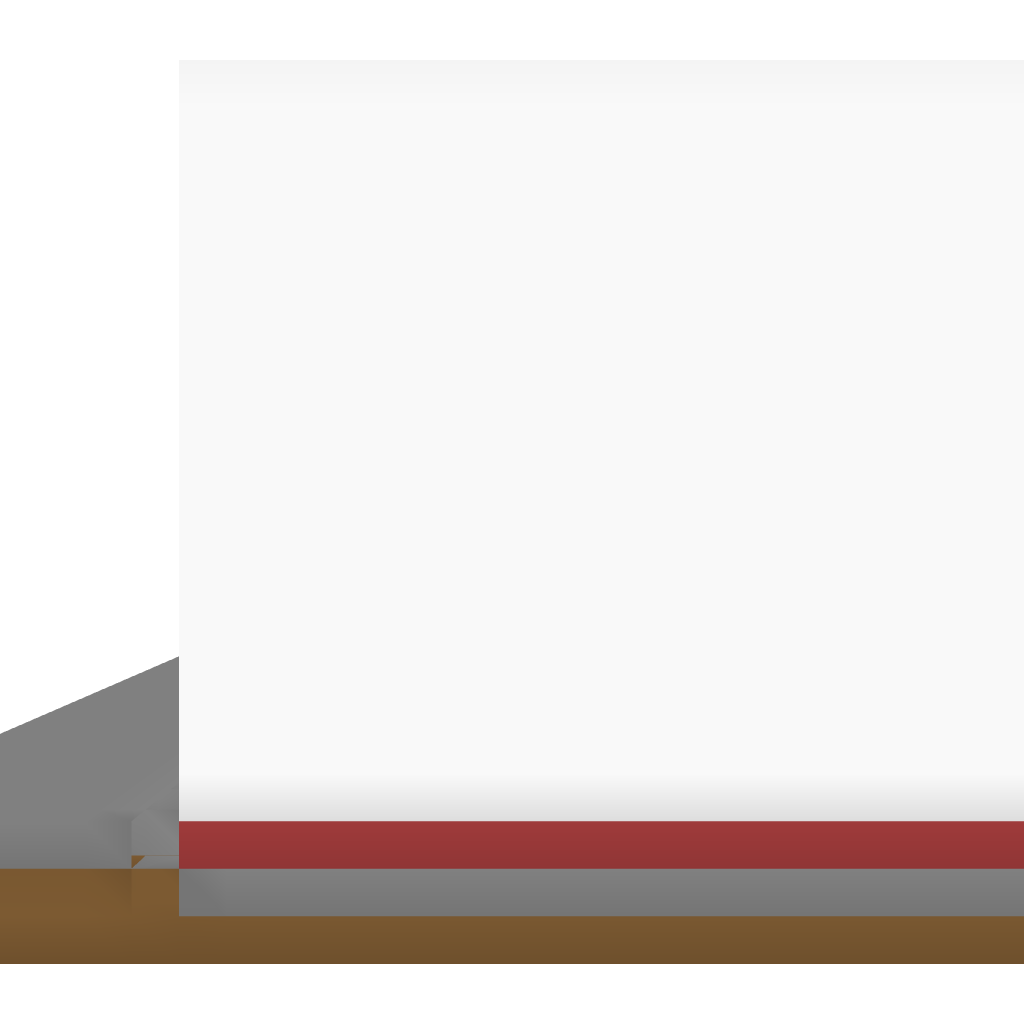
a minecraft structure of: MyPVP bad low quality